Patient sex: F
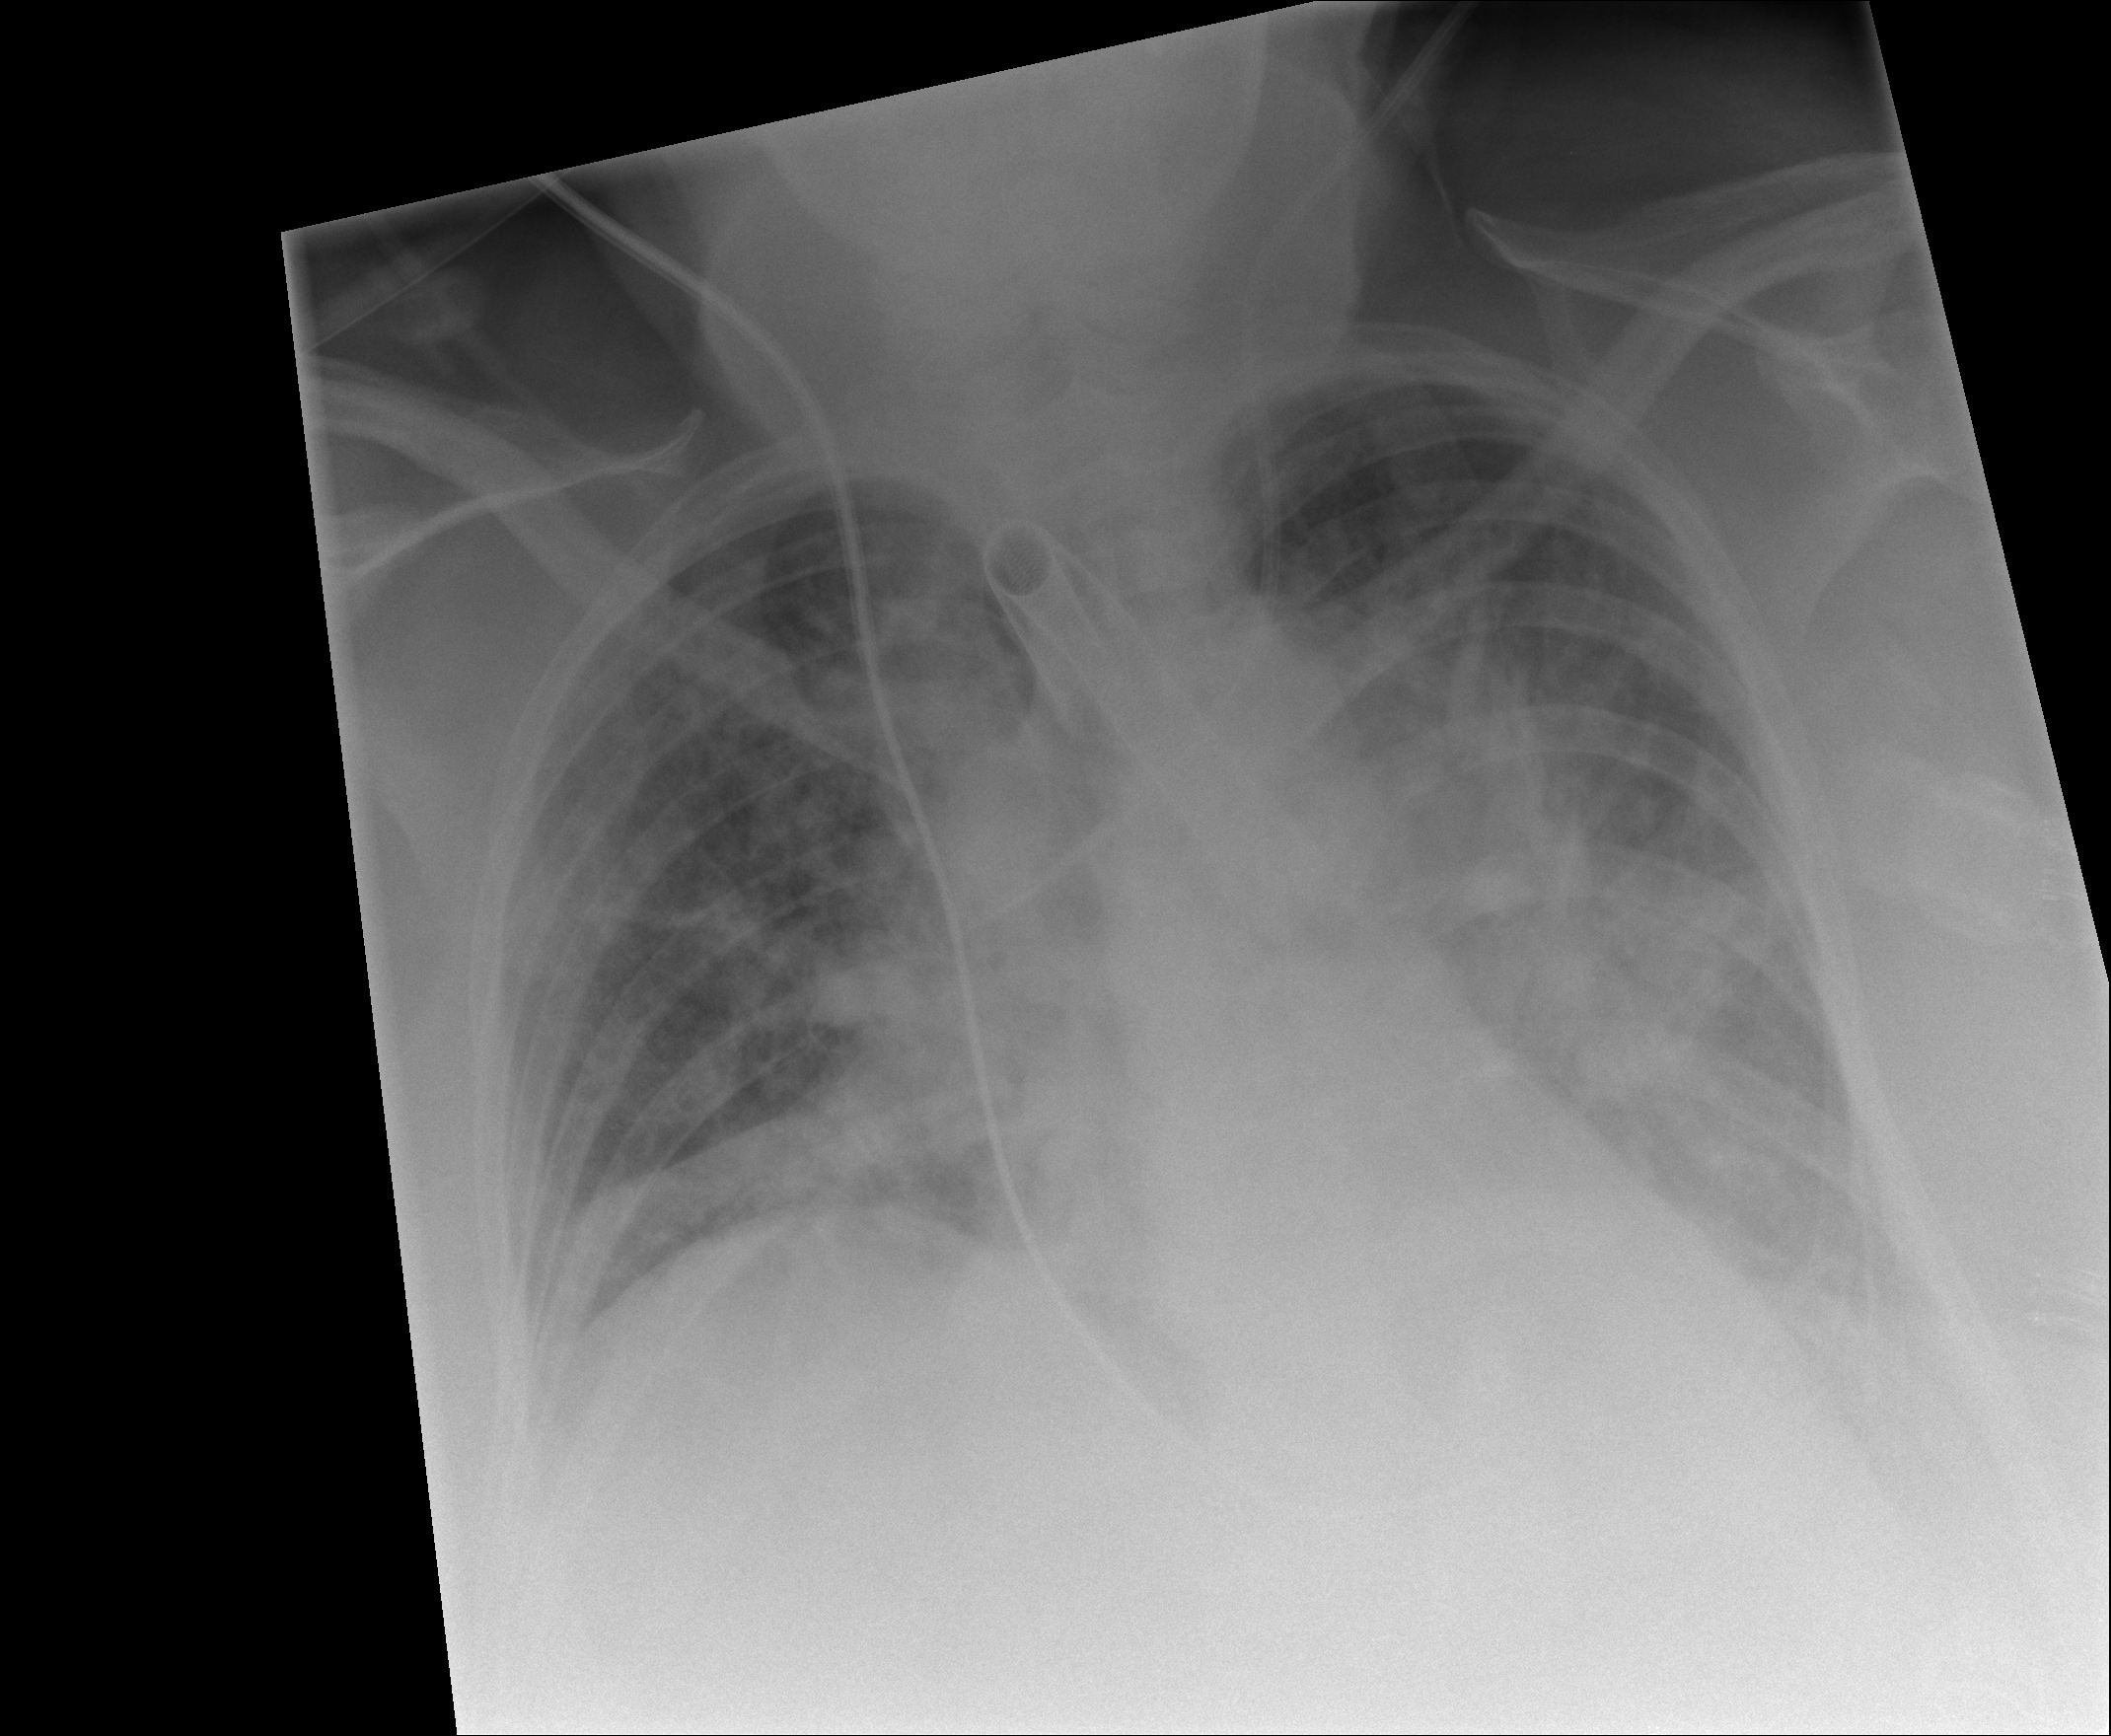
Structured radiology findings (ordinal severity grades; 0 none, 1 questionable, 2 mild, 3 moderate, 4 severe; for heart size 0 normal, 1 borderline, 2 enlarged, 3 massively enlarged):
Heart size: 2
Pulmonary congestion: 3
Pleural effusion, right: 2
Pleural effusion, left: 2
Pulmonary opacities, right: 3
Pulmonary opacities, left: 4
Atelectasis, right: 2
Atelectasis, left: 2